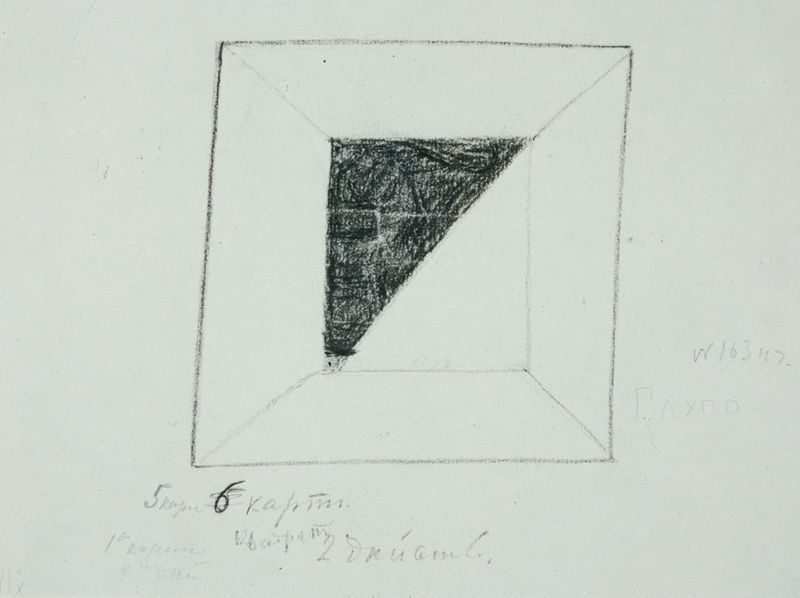
Titel: Der Sieg über die Sonne
Künstler: Kasimir Malewitsch
Standort: St. Petersburg
Institution: Theatermuseum
Schlagwörter: dunkel, weiß, dreieck, grau, hell, kreide, schwarz, skizze, zeichen, zeichnung, masse, muster, architektur, rahmen, schale, teller, bild, blatt, kontrast, schrift, papier, perspektive, studie, moderne, abstrakt, modern, grafik, graphik, linien, rand, white, black, face, gray, datum, zahlen, print, perspective, tiefe, striche, hälfte, eckig, rechteck, kohle, form, druck, schwarz-weiß, schraffur, radierung, künstler, text, strich, beschriftung, schraffiert, bleistift, entwurf, kohlezeichnung, stift, quadrate, diagonal, geometrisch, griechisch, halb, konstruktion, diagonale, diagonalen, viereckig, drawing, sechs, black and white, sketch, geometrie, quadrat, viereck, beschreibung, russisch, kohlestift, perspektivisch, notes, square, planung, anmerkung, study, box, räumlich, angles, lines, charcoal, shade, kritzelei, trapez, kyrillisch, three dimensional, unleserlich, geometry, suprematismus, russian, handscxhrift, w 163, triangle, pyramid, 6, 5, w, vereck, mathematics, doodle, dadaism, preliminary, 3d, persptektivisch, kolze, 163, w 63